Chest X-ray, AP view. Patient: 46 years old, sex M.
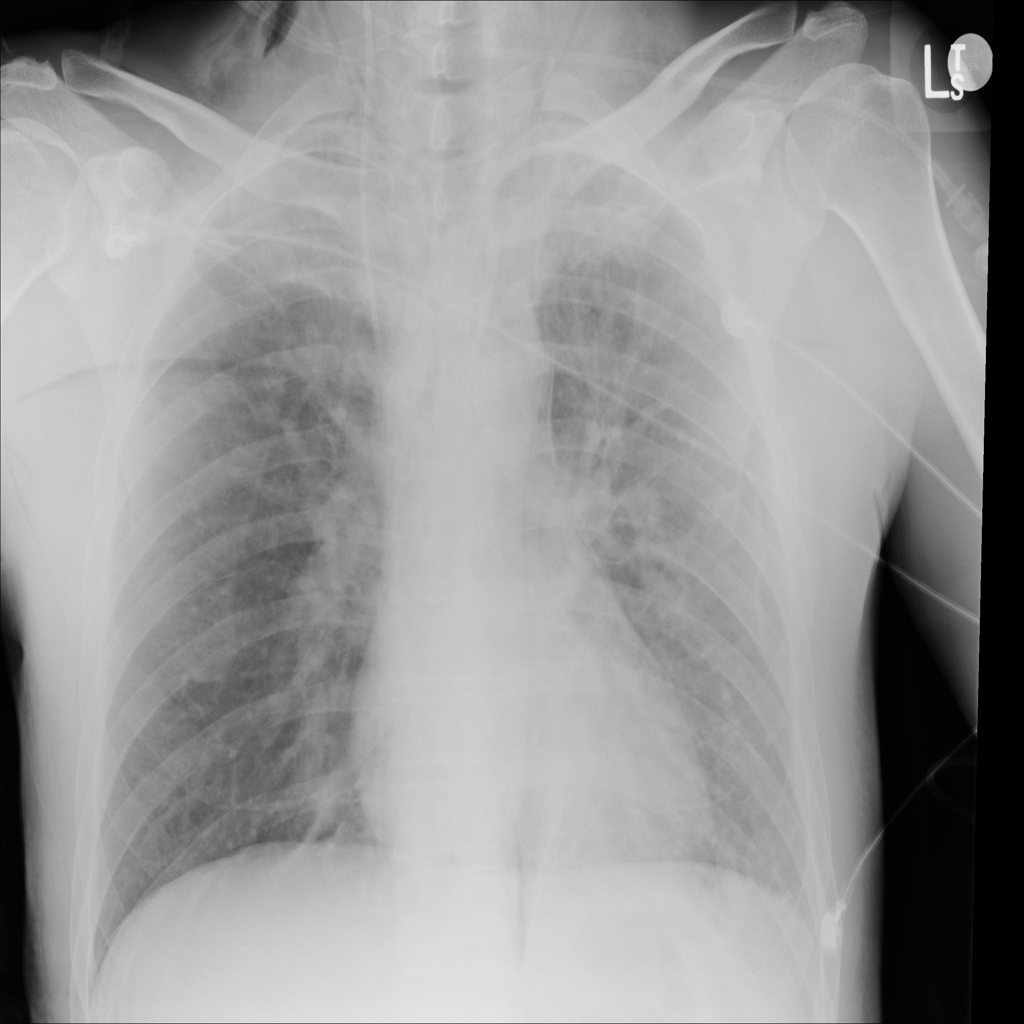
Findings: Emphysema